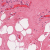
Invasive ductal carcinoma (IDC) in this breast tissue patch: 0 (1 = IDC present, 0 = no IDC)